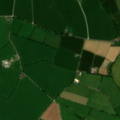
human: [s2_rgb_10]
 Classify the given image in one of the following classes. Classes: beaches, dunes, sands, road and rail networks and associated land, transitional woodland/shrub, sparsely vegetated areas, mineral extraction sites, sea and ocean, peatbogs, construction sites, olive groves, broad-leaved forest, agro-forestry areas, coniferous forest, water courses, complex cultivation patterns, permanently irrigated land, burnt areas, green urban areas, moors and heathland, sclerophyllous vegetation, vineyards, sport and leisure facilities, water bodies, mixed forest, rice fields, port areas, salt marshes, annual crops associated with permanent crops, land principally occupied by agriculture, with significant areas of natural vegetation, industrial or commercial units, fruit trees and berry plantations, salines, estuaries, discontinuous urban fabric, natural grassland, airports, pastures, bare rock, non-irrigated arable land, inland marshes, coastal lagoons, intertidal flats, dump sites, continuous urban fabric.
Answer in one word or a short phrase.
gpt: non-irrigated arable land, pastures